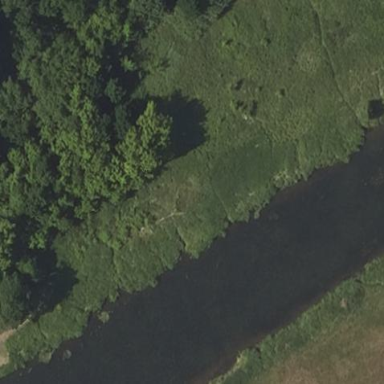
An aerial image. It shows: Beautiful wet meadow natural wetland.